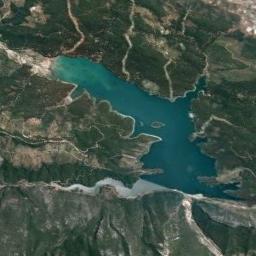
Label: lake